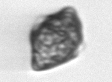
Label: Kryptoperidinium_triquetrum